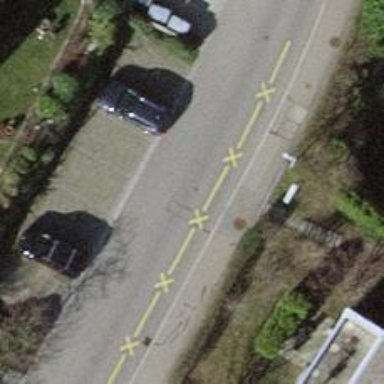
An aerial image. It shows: Set of steps on the road.